Question: I have been researching all over the internet about this, and unfortunately cannot find out why this is happening. It seems to only be happening in internet explorer 9, on certain computers.
The entire page looks like a mess only in IE 9 (some computers):

The URL of the website is <URL>
Can anyone tell me why this is happening in IE9?
(NOTE: Compatibility view cleans it, but then the Js/jQuery doesn't work right).
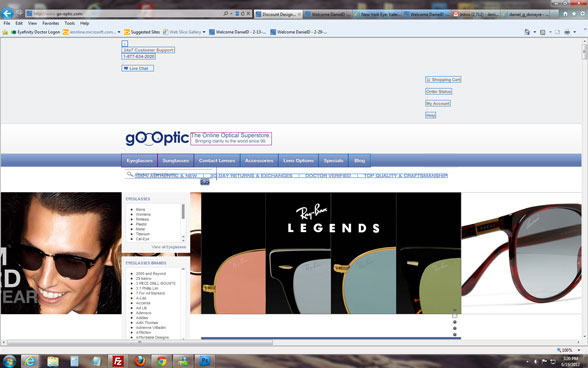
Answer: For some reason, IE thought that the site was in my intranet, and rendered it in Compatibility Mode (there's a setting in IE to automatically render intranet sites in CM).
When I unchecked the box to "automatically detect intranet network", the site rendered correctly.
So your real question is how does IE determine the intranet network, and how can you force your page to NOT render in Compatibility Mode... something like <URL>.